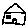
Label: house